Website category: camera
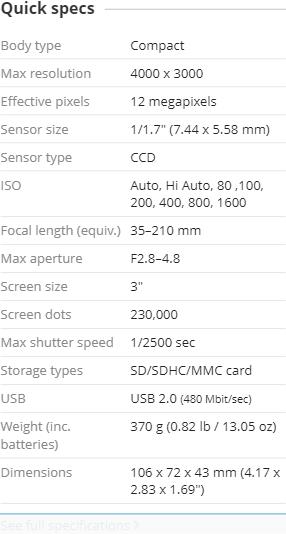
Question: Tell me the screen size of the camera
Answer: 3

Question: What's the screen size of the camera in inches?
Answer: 3

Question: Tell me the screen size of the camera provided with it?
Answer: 3

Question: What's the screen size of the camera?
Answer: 3

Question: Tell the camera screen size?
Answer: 3

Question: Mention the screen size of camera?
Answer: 3

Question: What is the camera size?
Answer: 3

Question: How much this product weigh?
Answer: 370 g (0.82 lb / 13.05 oz )

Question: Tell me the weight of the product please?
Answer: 370 g (0.82 lb / 13.05 oz )

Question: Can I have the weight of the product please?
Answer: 370 g (0.82 lb / 13.05 oz )

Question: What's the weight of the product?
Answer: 370 g (0.82 lb / 13.05 oz )

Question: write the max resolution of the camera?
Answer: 4000 x 3000

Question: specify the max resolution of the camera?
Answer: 4000 x 3000

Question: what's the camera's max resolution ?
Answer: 4000 x 3000

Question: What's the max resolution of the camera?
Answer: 4000 x 3000

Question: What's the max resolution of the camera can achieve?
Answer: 4000 x 3000

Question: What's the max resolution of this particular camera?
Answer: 4000 x 3000

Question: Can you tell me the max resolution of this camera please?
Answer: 4000 x 3000

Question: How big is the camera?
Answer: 106 x 72 x 43 mm (4.17 x 2.83 x 1.69 )

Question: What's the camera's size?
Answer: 106 x 72 x 43 mm (4.17 x 2.83 x 1.69 )

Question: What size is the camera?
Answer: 106 x 72 x 43 mm (4.17 x 2.83 x 1.69 )

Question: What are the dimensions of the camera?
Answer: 106 x 72 x 43 mm (4.17 x 2.83 x 1.69 )

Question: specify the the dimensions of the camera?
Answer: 106 x 72 x 43 mm (4.17 x 2.83 x 1.69 )

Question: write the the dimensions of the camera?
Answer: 106 x 72 x 43 mm (4.17 x 2.83 x 1.69 )

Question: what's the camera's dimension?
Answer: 106 x 72 x 43 mm (4.17 x 2.83 x 1.69 )